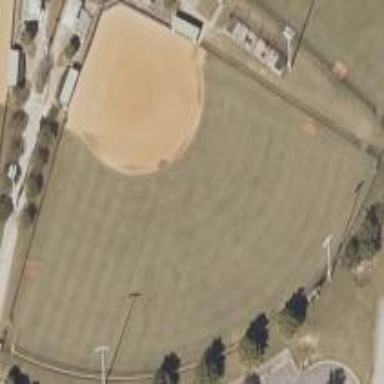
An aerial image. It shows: Baseball pitch for leisure land activities.